Breast ultrasound image
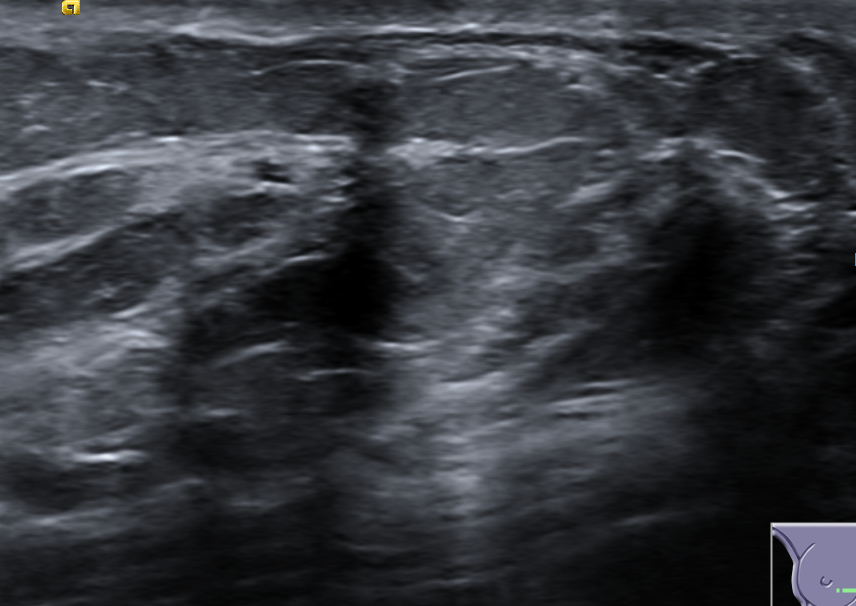
Diagnosis: malignant